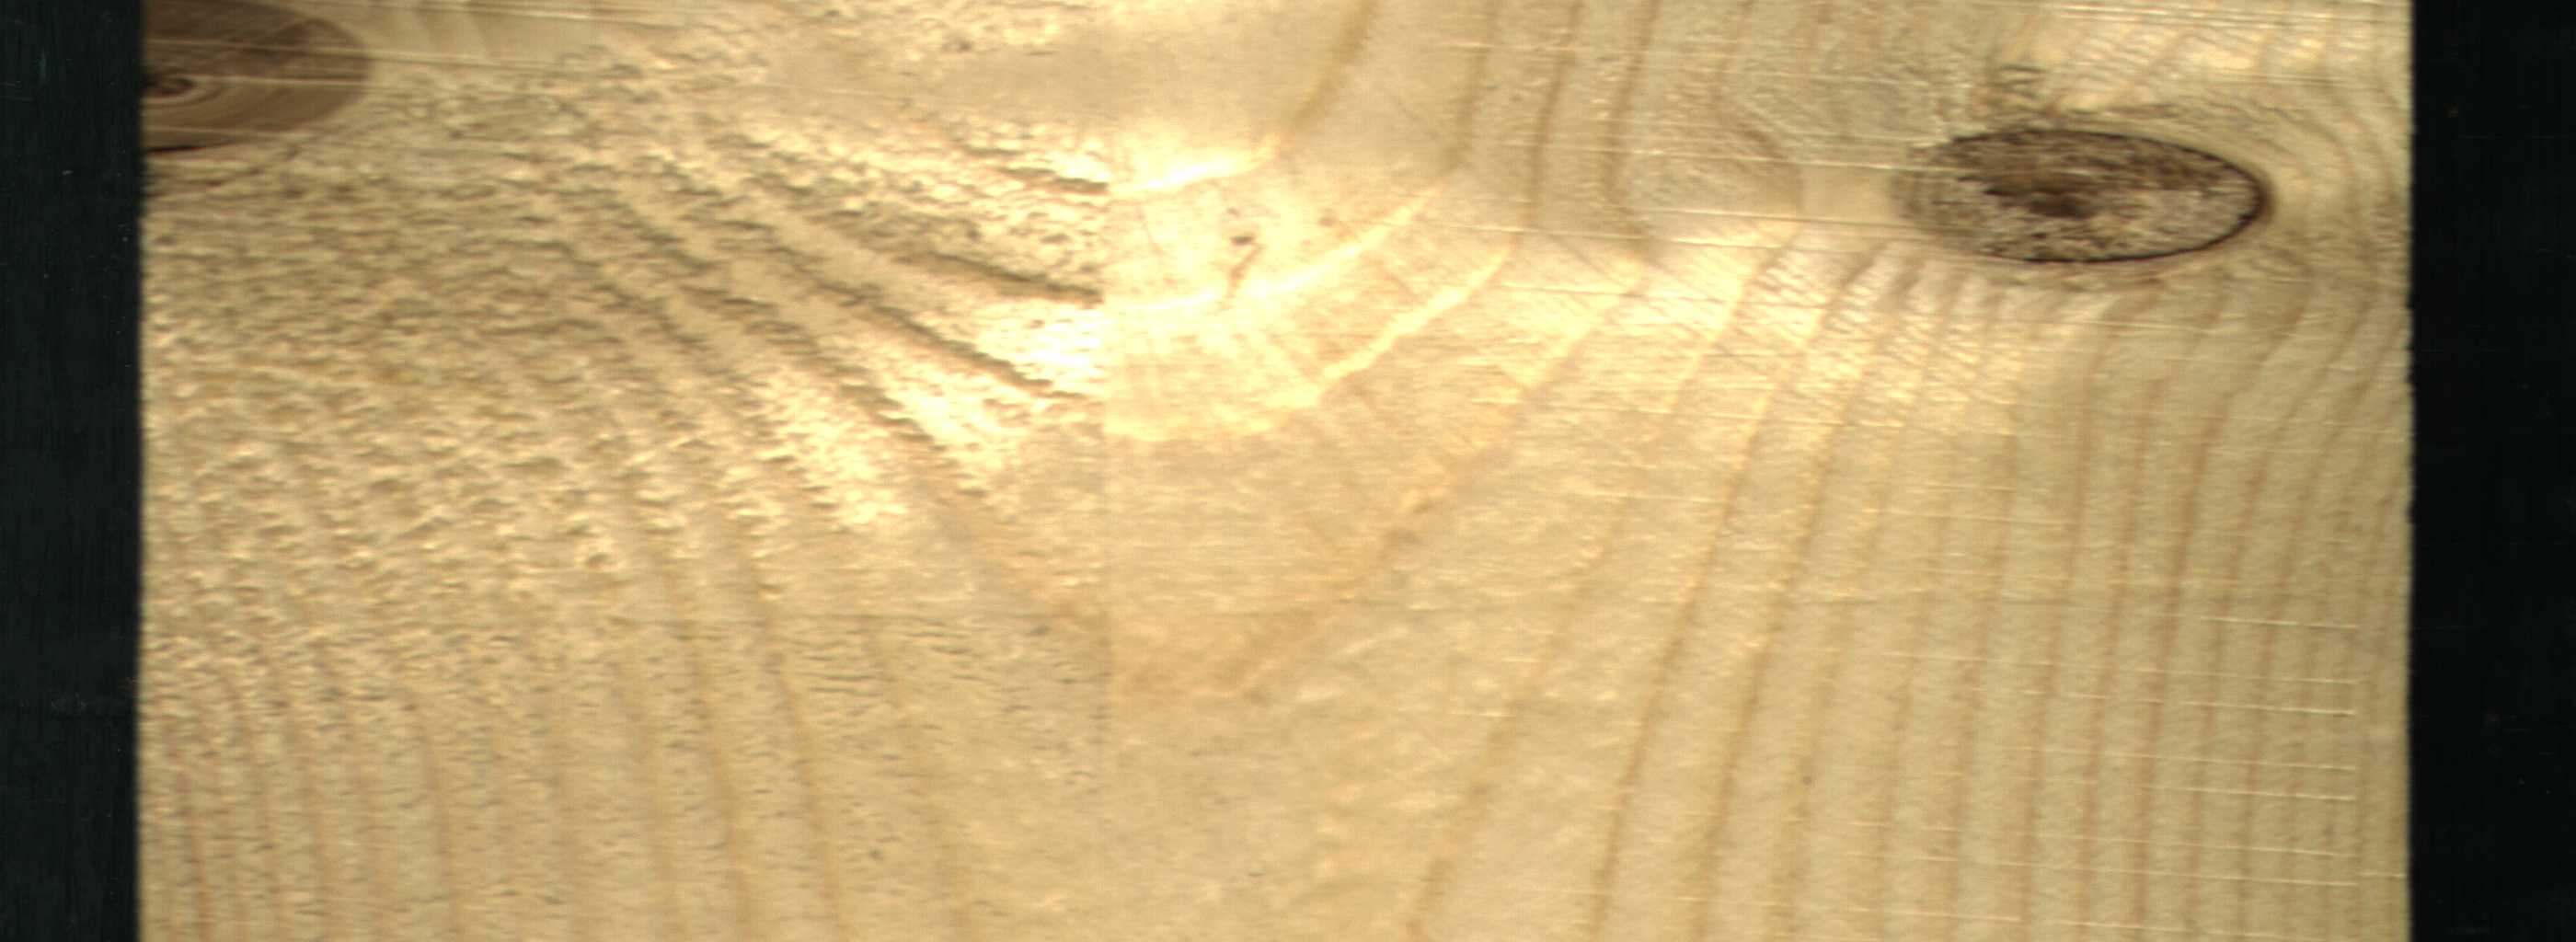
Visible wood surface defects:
Dead_Knot
Dead_Knot